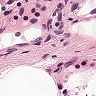
Metastatic tissue present: no